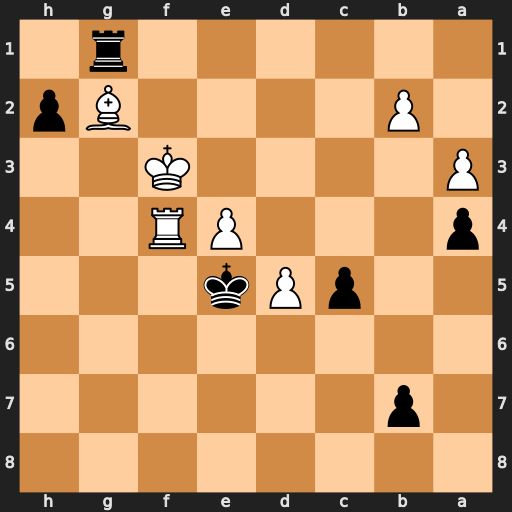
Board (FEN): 8/1p6/8/2pPk3/p3PR2/P4K2/1P4Bp/6r1
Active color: b
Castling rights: -
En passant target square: -
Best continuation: Rf1+ Bxf1 h1=Q+